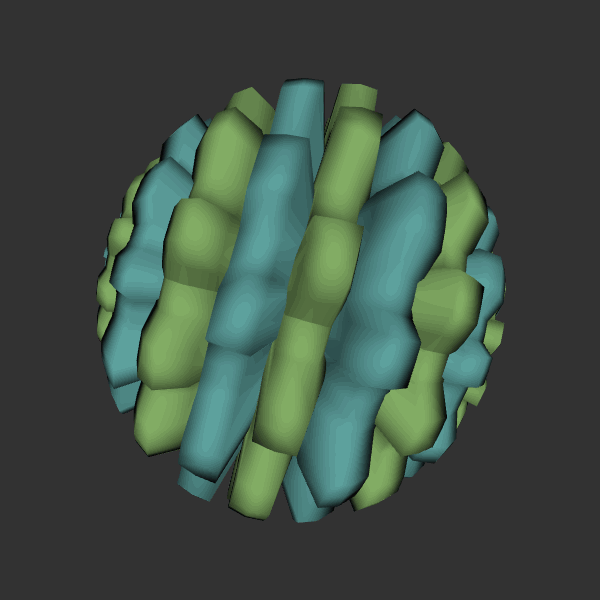
Background: dark